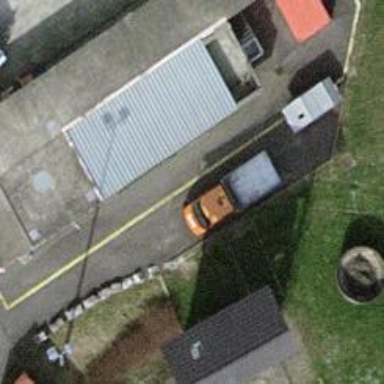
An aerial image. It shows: Shed.